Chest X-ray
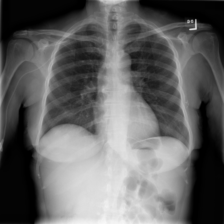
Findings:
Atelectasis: negative
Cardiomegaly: negative
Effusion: negative
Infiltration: negative
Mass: negative
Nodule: negative
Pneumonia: negative
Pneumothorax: negative
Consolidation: negative
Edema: negative
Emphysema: negative
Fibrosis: negative
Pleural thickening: negative
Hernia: negative